Interaction volume radius: 10 \u00c5
Interaction volume height: 25 \u00c5
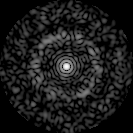
Disorder parameter: 0.8339